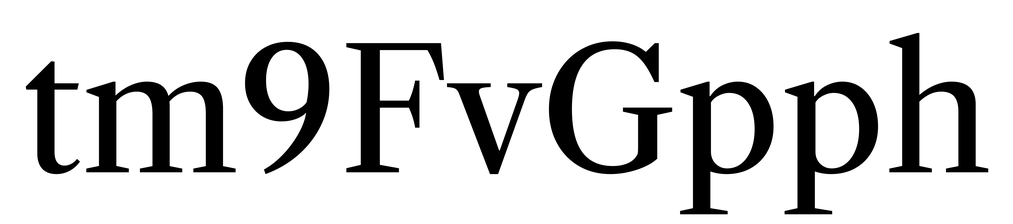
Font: LibreCaslonText_Regular